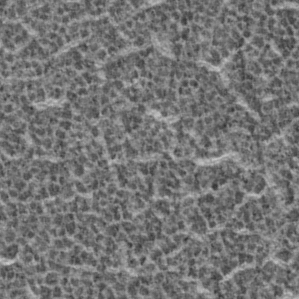
Label: frost